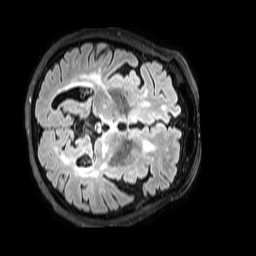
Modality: FLAIR
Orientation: axial
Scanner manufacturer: philips
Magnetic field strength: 3 T
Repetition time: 4.8 s
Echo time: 0.2792 s